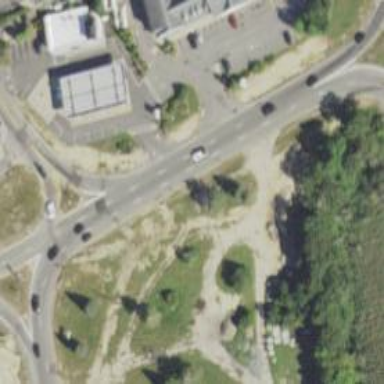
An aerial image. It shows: Circular junction with trunk road paved with asphalt.